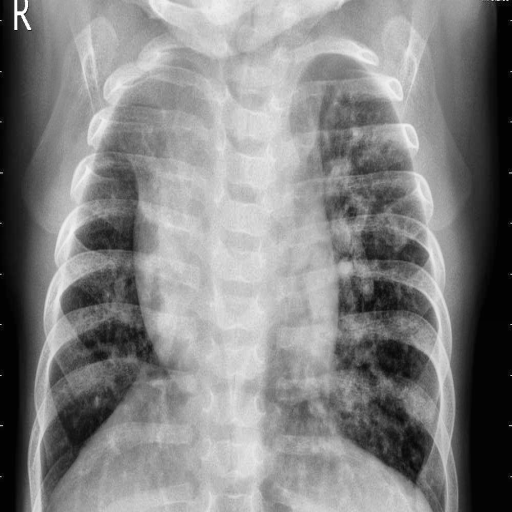
Finding: PNEUMONIA